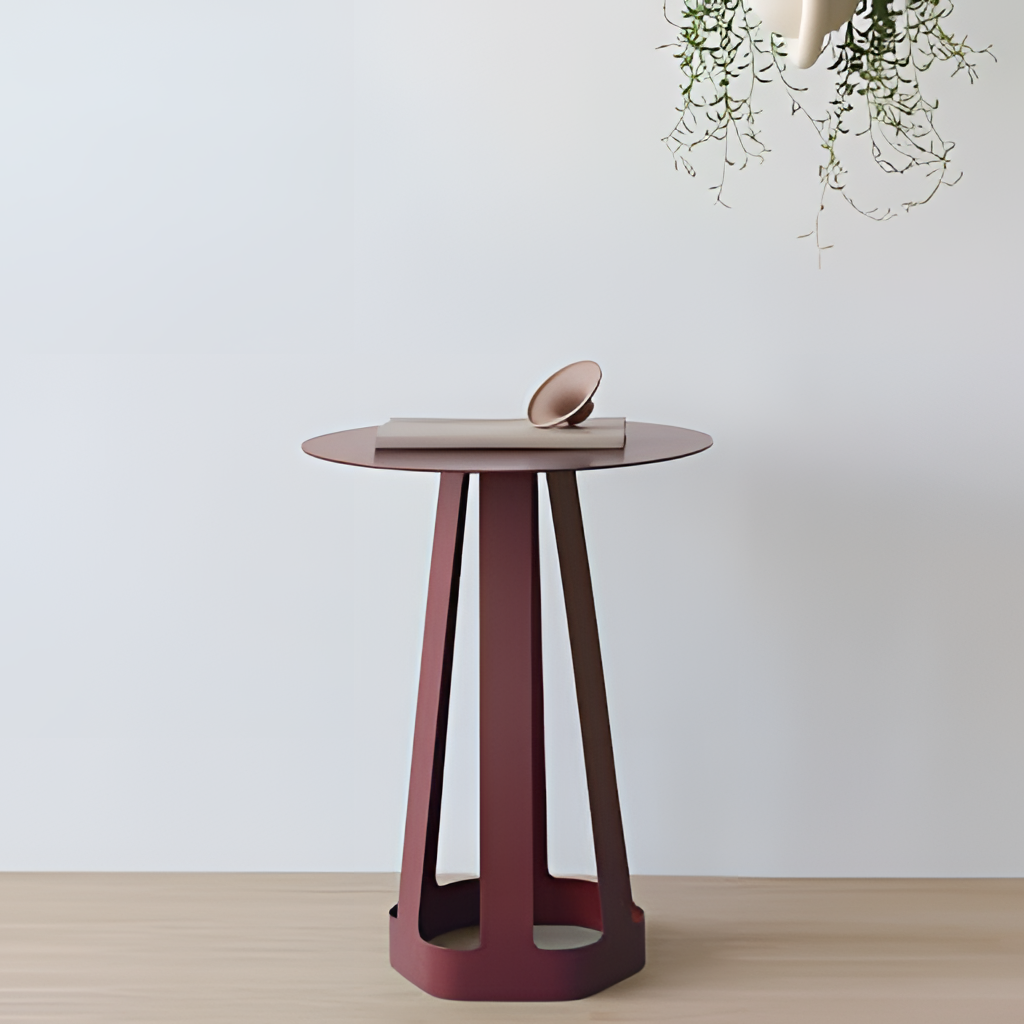
red metal table, living room, paint wallpaper, with solid pattern, minimalist, wood flooring, with plank pattern